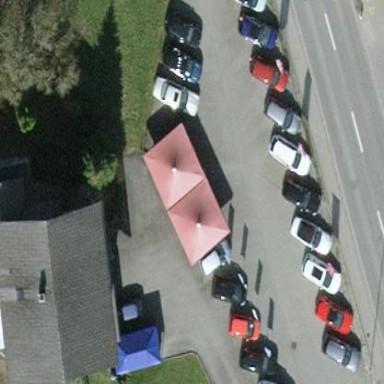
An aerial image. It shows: Parking area.